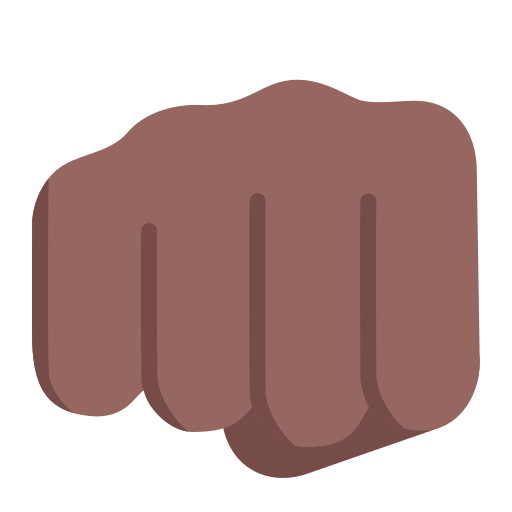
oncoming fist flat  dark